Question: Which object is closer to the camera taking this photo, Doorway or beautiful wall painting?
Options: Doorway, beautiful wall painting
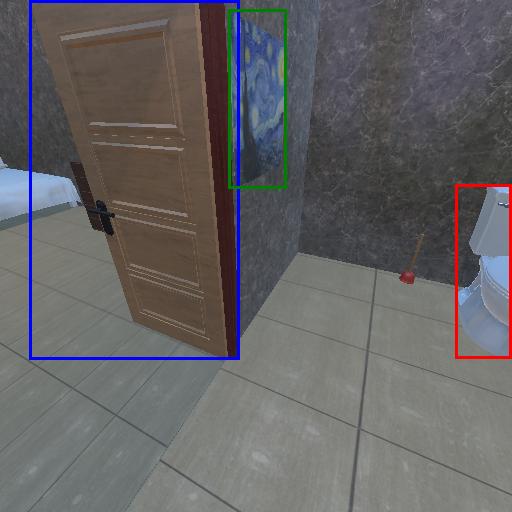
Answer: Doorway